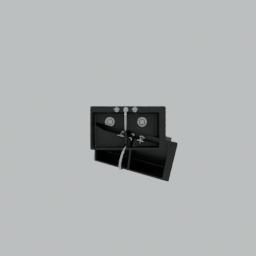
Label: appliances